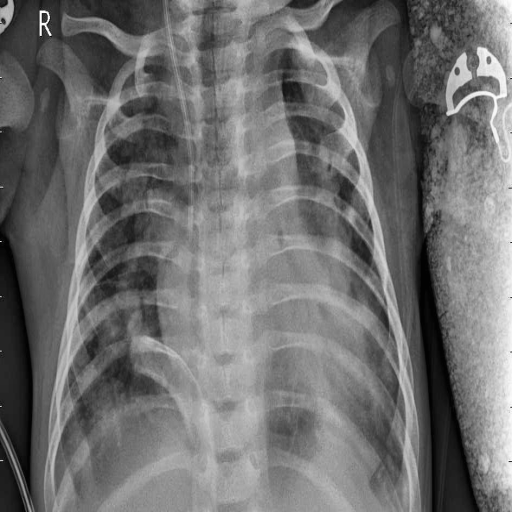
Finding: PNEUMONIA